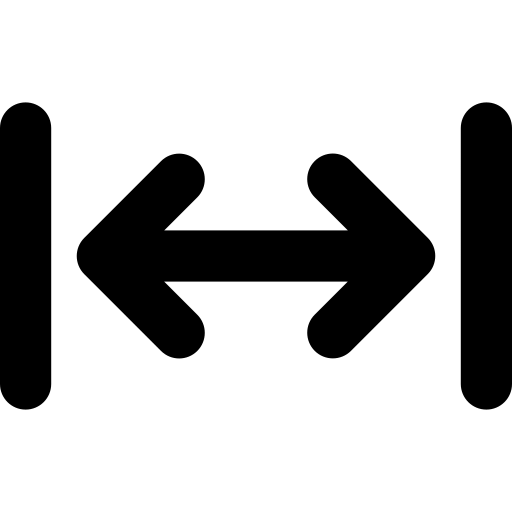
Tags: icon, FontAwesome, fa-icon, solid, arrows, left, right, to, line